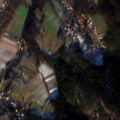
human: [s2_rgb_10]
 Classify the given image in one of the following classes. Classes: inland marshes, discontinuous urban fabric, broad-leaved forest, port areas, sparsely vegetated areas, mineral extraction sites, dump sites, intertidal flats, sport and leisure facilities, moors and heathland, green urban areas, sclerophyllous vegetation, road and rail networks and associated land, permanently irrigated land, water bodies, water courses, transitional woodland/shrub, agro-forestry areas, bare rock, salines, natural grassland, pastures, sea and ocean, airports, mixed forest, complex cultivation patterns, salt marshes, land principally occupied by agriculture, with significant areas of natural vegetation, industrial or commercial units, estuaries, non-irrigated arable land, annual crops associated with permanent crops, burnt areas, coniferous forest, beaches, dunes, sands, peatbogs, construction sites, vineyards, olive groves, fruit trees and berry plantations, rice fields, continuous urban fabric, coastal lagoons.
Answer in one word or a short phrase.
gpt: discontinuous urban fabric, complex cultivation patterns, land principally occupied by agriculture, with significant areas of natural vegetation, broad-leaved forest, coniferous forest, mixed forest